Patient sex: M
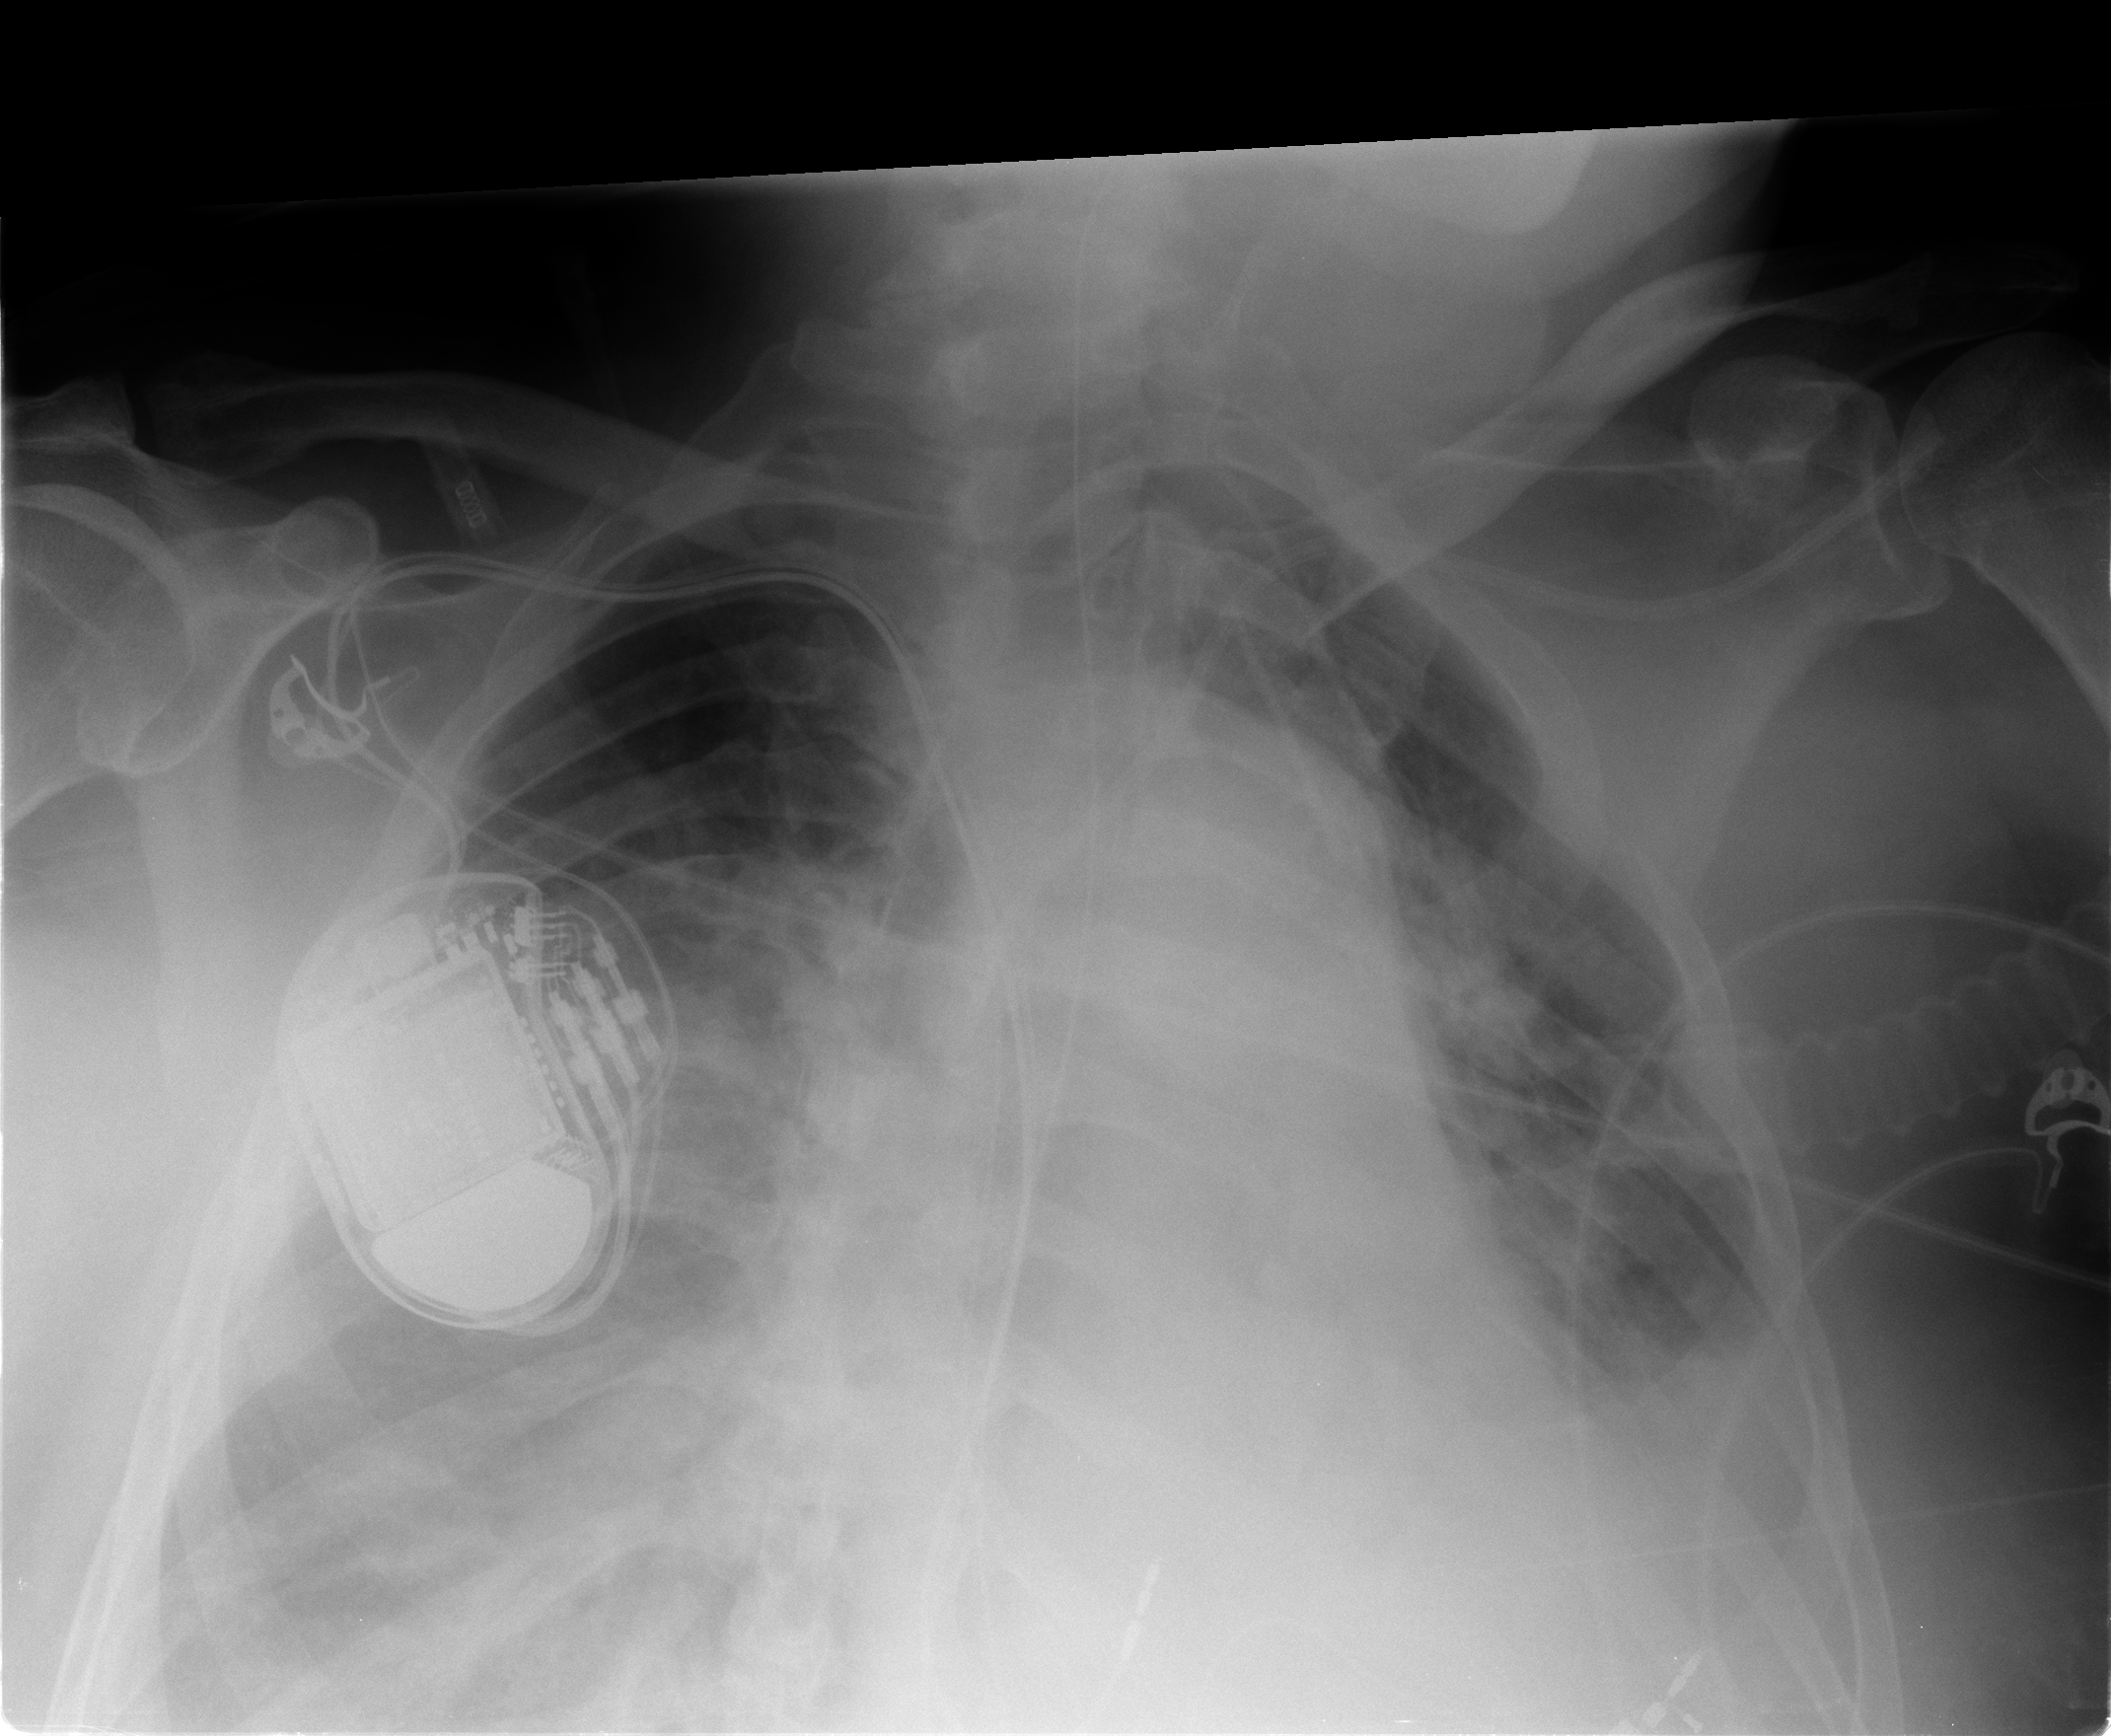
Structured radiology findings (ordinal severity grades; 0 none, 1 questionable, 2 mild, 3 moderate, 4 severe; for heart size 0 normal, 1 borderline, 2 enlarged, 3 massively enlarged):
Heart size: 0
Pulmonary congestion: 0
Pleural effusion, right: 3
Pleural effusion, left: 2
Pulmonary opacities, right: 2
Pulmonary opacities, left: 2
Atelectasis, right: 3
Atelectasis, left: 2